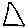
Label: triangle